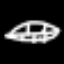
Label: leaf